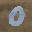
Label: 0